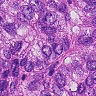
Metastatic tissue present: yes